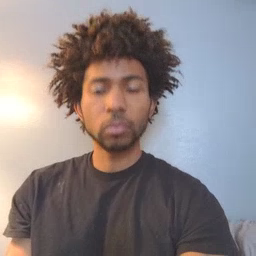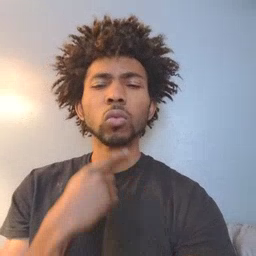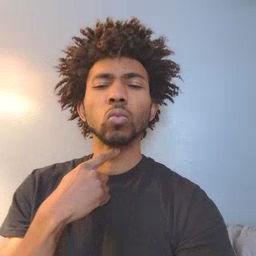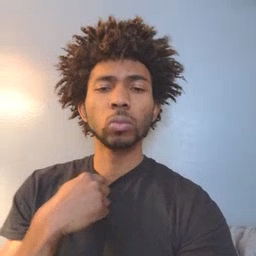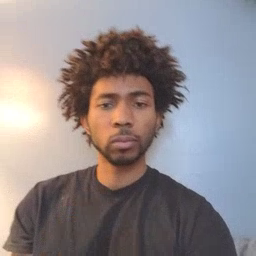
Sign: thirsty